Interaction volume radius: 5 \u00c5
Interaction volume height: 20 \u00c5
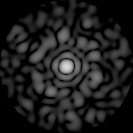
Disorder parameter: 0.8286